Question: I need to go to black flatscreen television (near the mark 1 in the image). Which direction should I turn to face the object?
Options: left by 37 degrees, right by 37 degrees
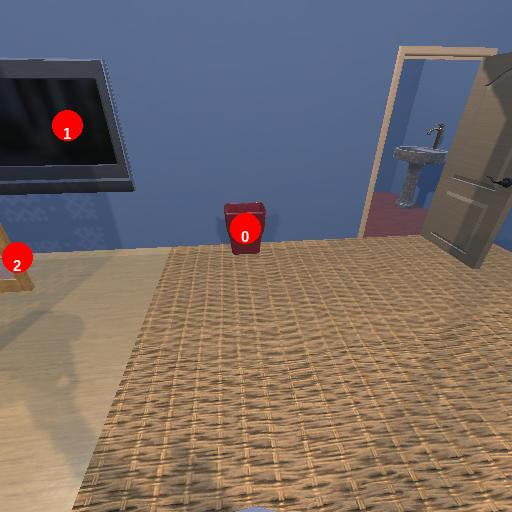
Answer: left by 37 degrees